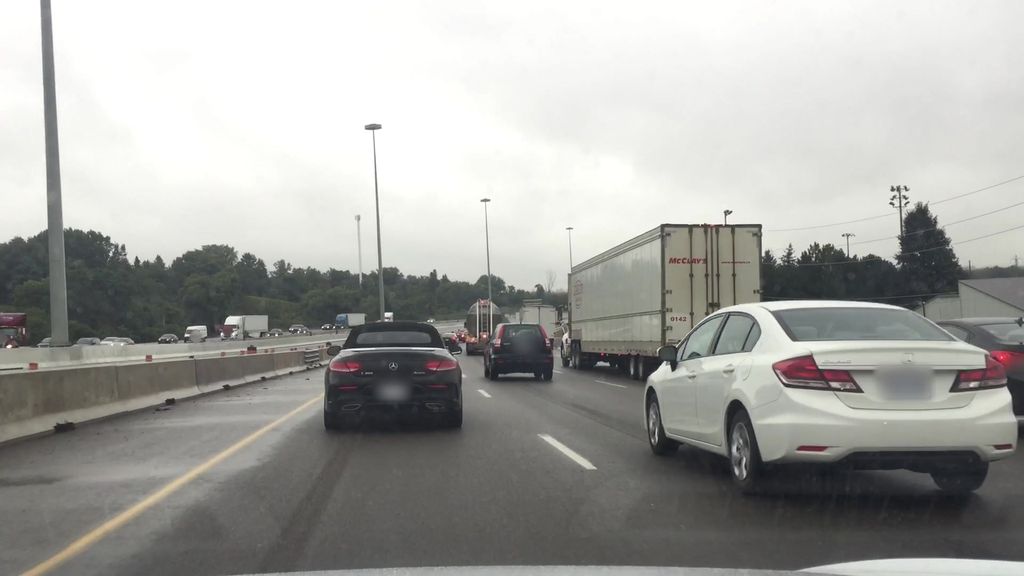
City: kitchener-waterloo